Question: I'm working on an Unweighted GPA Calculator and I'm kind of new to the (Py)Qt Designer application. I have ran into a problem where I don't know how to get the results from the ComboBoxes to calculate it into a variable named gpa.
Basically, this is what I want to happen:
if the letter_grade1 ComboBox is A+ then it will add 4.0 to gpa
if the letter_grade2 ComboBox is B then it will add 3.0 to gpa
and later on after that, it'll divided by 5 since there's 5 ComboBoxes being calculated results gets printed and this all happens after the submit_grades button gets clicked.
Here's an image of what the Ui looks like:

and here's what the code looks like:
'''
from PyQt5 import QtCore, QtGui, QtWidgets
class Ui_unweight5(object):
def setupUi(self, unweight5):
unweight5.setObjectName("unweight5")
unweight5.resize(424, 228)
self.centralwidget = QtWidgets.QWidget(unweight5)
self.centralwidget.setObjectName("centralwidget")
self.gridLayout = QtWidgets.QGridLayout(self.centralwidget)
self.gridLayout.setHorizontalSpacing(10)
self.gridLayout.setVerticalSpacing(5)
self.gridLayout.setObjectName("gridLayout")
self.assessment_name = QtWidgets.QLineEdit(self.centralwidget)
self.assessment_name.setObjectName("assessment_name")
self.gridLayout.addWidget(self.assessment_name, 1, 0, 1, 1)
self.label = QtWidgets.QLabel(self.centralwidget)
self.label.setObjectName("label")
self.gridLayout.addWidget(self.label, 0, 0, 1, 1)
self.submit_grades = QtWidgets.QPushButton(self.centralwidget)
self.submit_grades.setObjectName("submit_grades")
self.gridLayout.addWidget(self.submit_grades, 6, 0, 1, 3)
self.assessment_name5 = QtWidgets.QLineEdit(self.centralwidget)
self.assessment_name5.setObjectName("assessment_name5")
self.gridLayout.addWidget(self.assessment_name5, 5, 0, 1, 1)
self.assessment_name2 = QtWidgets.QLineEdit(self.centralwidget)
self.assessment_name2.setObjectName("assessment_name2")
self.gridLayout.addWidget(self.assessment_name2, 2, 0, 1, 1)
self.assessment_name4 = QtWidgets.QLineEdit(self.centralwidget)
self.assessment_name4.setObjectName("assessment_name4")
self.gridLayout.addWidget(self.assessment_name4, 4, 0, 1, 1)
self.assessment_name3 = QtWidgets.QLineEdit(self.centralwidget)
self.assessment_name3.setObjectName("assessment_name3")
self.gridLayout.addWidget(self.assessment_name3, 3, 0, 1, 1)
self.letter_grade5 = QtWidgets.QComboBox(self.centralwidget)
self.letter_grade5.setObjectName("letter_grade5")
self.letter_grade5.addItem("")
self.letter_grade5.addItem("")
self.letter_grade5.addItem("")
self.letter_grade5.addItem("")
self.letter_grade5.addItem("")
self.letter_grade5.addItem("")
self.letter_grade5.addItem("")
self.letter_grade5.addItem("")
self.letter_grade5.addItem("")
self.letter_grade5.addItem("")
self.letter_grade5.addItem("")
self.letter_grade5.addItem("")
self.gridLayout.addWidget(self.letter_grade5, 5, 1, 1, 2)
self.letter_grade3 = QtWidgets.QComboBox(self.centralwidget)
self.letter_grade3.setObjectName("letter_grade3")
self.letter_grade3.addItem("")
self.letter_grade3.addItem("")
self.letter_grade3.addItem("")
self.letter_grade3.addItem("")
self.letter_grade3.addItem("")
self.letter_grade3.addItem("")
self.letter_grade3.addItem("")
self.letter_grade3.addItem("")
self.letter_grade3.addItem("")
self.letter_grade3.addItem("")
self.letter_grade3.addItem("")
self.letter_grade3.addItem("")
self.gridLayout.addWidget(self.letter_grade3, 3, 1, 1, 2)
self.letter_grade4 = QtWidgets.QComboBox(self.centralwidget)
self.letter_grade4.setObjectName("letter_grade4")
self.letter_grade4.addItem("")
self.letter_grade4.addItem("")
self.letter_grade4.addItem("")
self.letter_grade4.addItem("")
self.letter_grade4.addItem("")
self.letter_grade4.addItem("")
self.letter_grade4.addItem("")
self.letter_grade4.addItem("")
self.letter_grade4.addItem("")
self.letter_grade4.addItem("")
self.letter_grade4.addItem("")
self.letter_grade4.addItem("")
self.gridLayout.addWidget(self.letter_grade4, 4, 1, 1, 2)
self.letter_grade2 = QtWidgets.QComboBox(self.centralwidget)
self.letter_grade2.setObjectName("letter_grade2")
self.letter_grade2.addItem("")
self.letter_grade2.addItem("")
self.letter_grade2.addItem("")
self.letter_grade2.addItem("")
self.letter_grade2.addItem("")
self.letter_grade2.addItem("")
self.letter_grade2.addItem("")
self.letter_grade2.addItem("")
self.letter_grade2.addItem("")
self.letter_grade2.addItem("")
self.letter_grade2.addItem("")
self.letter_grade2.addItem("")
self.gridLayout.addWidget(self.letter_grade2, 2, 1, 1, 2)
self.letter_grade1 = QtWidgets.QComboBox(self.centralwidget)
self.letter_grade1.setObjectName("letter_grade1")
self.letter_grade1.addItem("")
self.letter_grade1.addItem("")
self.letter_grade1.addItem("")
self.letter_grade1.addItem("")
self.letter_grade1.addItem("")
self.letter_grade1.addItem("")
self.letter_grade1.addItem("")
self.letter_grade1.addItem("")
self.letter_grade1.addItem("")
self.letter_grade1.addItem("")
self.letter_grade1.addItem("")
self.letter_grade1.addItem("")
self.gridLayout.addWidget(self.letter_grade1, 1, 1, 1, 2)
self.label_3 = QtWidgets.QLabel(self.centralwidget)
self.label_3.setAlignment(QtCore.Qt.AlignCenter)
self.label_3.setObjectName("label_3")
self.gridLayout.addWidget(self.label_3, 0, 1, 1, 2)
unweight5.setCentralWidget(self.centralwidget)
self.menubar = QtWidgets.QMenuBar(unweight5)
self.menubar.setGeometry(QtCore.QRect(0, 0, 424, 22))
self.menubar.setObjectName("menubar")
unweight5.setMenuBar(self.menubar)
self.statusbar = QtWidgets.QStatusBar(unweight5)
self.statusbar.setObjectName("statusbar")
unweight5.setStatusBar(self.statusbar)
self.retranslateUi(unweight5)
QtCore.QMetaObject.connectSlotsByName(unweight5)
def retranslateUi(self, unweight5):
_translate = QtCore.QCoreApplication.translate
unweight5.setWindowTitle(_translate("unweight5", "Unweighted Calculator"))
self.label.setText(_translate("unweight5", "Course Name"))
self.submit_grades.setText(_translate("unweight5", "Submit"))
self.letter_grade5.setItemText(0, _translate("unweight5", "A+"))
self.letter_grade5.setItemText(1, _translate("unweight5", "A"))
self.letter_grade5.setItemText(2, _translate("unweight5", "A-"))
self.letter_grade5.setItemText(3, _translate("unweight5", "B+"))
self.letter_grade5.setItemText(4, _translate("unweight5", "B"))
self.letter_grade5.setItemText(5, _translate("unweight5", "B-"))
self.letter_grade5.setItemText(6, _translate("unweight5", "C+"))
self.letter_grade5.setItemText(7, _translate("unweight5", "C"))
self.letter_grade5.setItemText(8, _translate("unweight5", "C-"))
self.letter_grade5.setItemText(9, _translate("unweight5", "D+"))
self.letter_grade5.setItemText(10, _translate("unweight5", "D"))
self.letter_grade5.setItemText(11, _translate("unweight5", "F"))
self.letter_grade3.setItemText(0, _translate("unweight5", "A+"))
self.letter_grade3.setItemText(1, _translate("unweight5", "A"))
self.letter_grade3.setItemText(2, _translate("unweigt5", "A-"))
self.letter_grade3.setItemText(3, _translate("unweight5", "B+"))
self.letter_grade3.setItemText(4, _translate("unweight5", "B"))
self.letter_grade3.setItemText(5, _translate("unweight5", "B-"))
self.letter_grade3.setItemText(6, _translate("unweight5", "C+"))
self.letter_grade3.setItemText(7, _translate("unweight5", "C"))
self.letter_grade3.setItemText(8, _translate("unweight5", "C-"))
self.letter_grade3.setItemText(9, _translate("unweight5", "D+"))
self.letter_grade3.setItemText(10, _translate("unweight5", "D"))
self.letter_grade3.setItemText(11, _translate("unweight5", "F"))
self.letter_grade4.setItemText(0, _translate("unweight5", "A+"))
self.letter_grade4.setItemText(1, _translate("unweight5", "A"))
self.letter_grade4.setItemText(2, _translate("unweight5", "A-"))
self.letter_grade4.setItemText(3, _translate("unweight5", "B+"))
self.letter_grade4.setItemText(4, _translate("unweight5", "B"))
self.letter_grade4.setItemText(5, _translate("unweight5", "B-"))
self.letter_grade4.setItemText(6, _translate("unweight5", "C+"))
self.letter_grade4.setItemText(7, _translate("unweight5", "C"))
self.letter_grade4.setItemText(8, _translate("unweight5", "C-"))
self.letter_grade4.setItemText(9, _translate("unweight5", "D+"))
self.letter_grade4.setItemText(10, _translate("unweight5", "D"))
self.letter_grade4.setItemText(11, _translate("unweight5", "F"))
self.letter_grade2.setItemText(0, _translate("unweight5", "A+"))
self.letter_grade2.setItemText(1, _translate("unweight5", "A"))
self.letter_grade2.setItemText(2, _translate("unweight5", "A-"))
self.letter_grade2.setItemText(3, _translate("unweight5", "B+"))
self.letter_grade2.setItemText(4, _translate("unweight5", "B"))
self.letter_grade2.setItemText(5, _translate("unweight5", "B-"))
self.letter_grade2.setItemText(6, _translate("unweight5", "C+"))
self.letter_grade2.setItemText(7, _translate("unweight5", "C"))
self.letter_grade2.setItemText(8, _translate("unweight5", "C-"))
self.letter_grade2.setItemText(9, _translate("unweight5", "D+"))
self.letter_grade2.setItemText(10, _translate("unweight5", "D"))
self.letter_grade2.setItemText(11, _translate("unweight5", "F"))
self.letter_grade1.setItemText(0, _translate("unweight5", "A+"))
self.letter_grade1.setItemText(1, _translate("unweight5", "A"))
self.letter_grade1.setItemText(2, _translate("unweight5", "A-"))
self.letter_grade1.setItemText(3, _translate("unweight5", "B+"))
self.letter_grade1.setItemText(4, _translate("unweight5", "B"))
self.letter_grade1.setItemText(5, _translate("unweight5", "B-"))
self.letter_grade1.setItemText(6, _translate("unweight5", "C+"))
self.letter_grade1.setItemText(7, _translate("unweight5", "C"))
self.letter_grade1.setItemText(8, _translate("unweight5", "C-"))
self.letter_grade1.setItemText(9, _translate("unweight5", "D+"))
self.letter_grade1.setItemText(10, _translate("unweight5", "D"))
self.letter_grade1.setItemText(11, _translate("unweight5", "F"))
self.label_3.setText(_translate("unweight5", "Grade"))
if __name__ == "__main__":
import sys
app = QtWidgets.QApplication(sys.argv)
unweight5 = QtWidgets.QMainWindow()
ui = Ui_unweight5()
ui.setupUi(unweight5)
unweight5.show()
sys.exit(app.exec_())
'''
Thanks for your time!
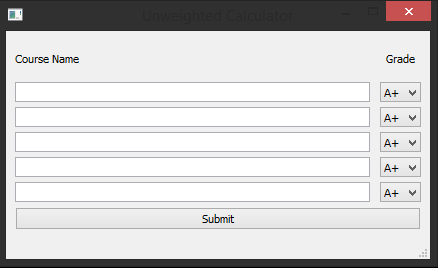
Answer: Assuming that the .py file that you sample is called design.py you must create another .py file where the logic will be to avoid having many lines of code in a single file.
Going the problem, the idea is to have a Look At Table where the options are related to the values through a dictionary, then you calculate the average.
'''
from PyQt5 import QtCore, QtGui, QtWidgets
from design import Ui_unweight5
class Unweight5(QtWidgets.QMainWindow, Ui_unweight5):
def __init__(self, parent=None):
super(Unweight5, self).__init__(parent)
self.setupUi(self)
self.lut = {"A+": 4.0,
"A": 3.5,
"A-": 3.2,
"B+": 3.0,
"B": 2.8,
"B-": 2.7,
"C+": 2.5,
"C": 2.1,
"C-": 1.5,
"D+": 1,
"D": 0.6,
"F": 0.4}
self.submit_grades.clicked.connect(self.on_clicked)
def on_clicked(self):
combos = (self.letter_grade1, self.letter_grade2, self.letter_grade3, self.letter_grade4, self.letter_grade5)
vals = [self.lut[combo.currentText()] for combo in combos]
print("results:", sum(vals)/len(vals))
if __name__ == "__main__":
import sys
app = QtWidgets.QApplication(sys.argv)
w = Unweight5()
w.show()
sys.exit(app.exec_())
'''